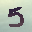
Label: 5